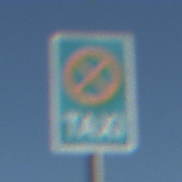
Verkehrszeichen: Taxenstand
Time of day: MorningAfternoon
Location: Outdoor (Nature)
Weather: Clear
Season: Autumn
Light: Natural